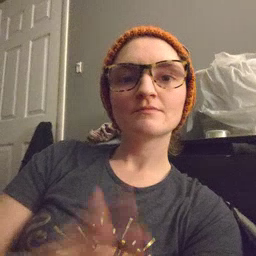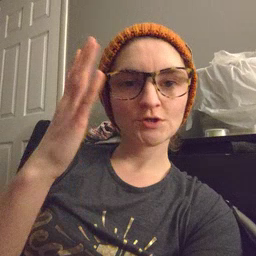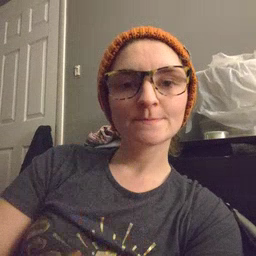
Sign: tree